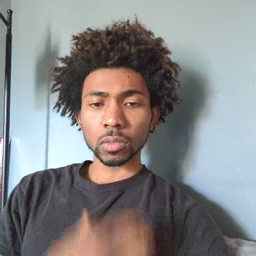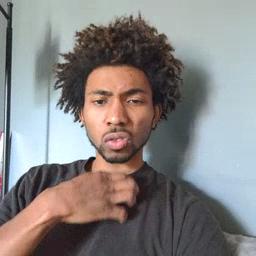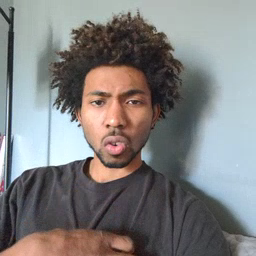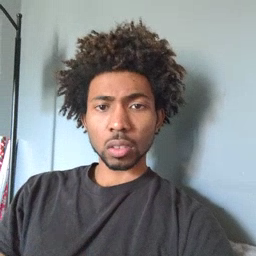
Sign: hungry